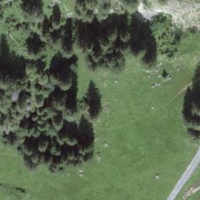
EUNIS habitat code: 25
Species observed at this site:
Issoria lathonia